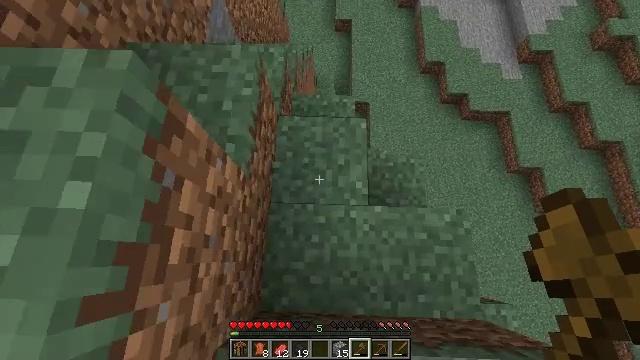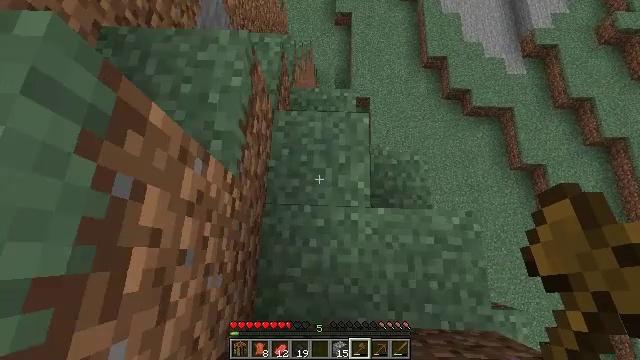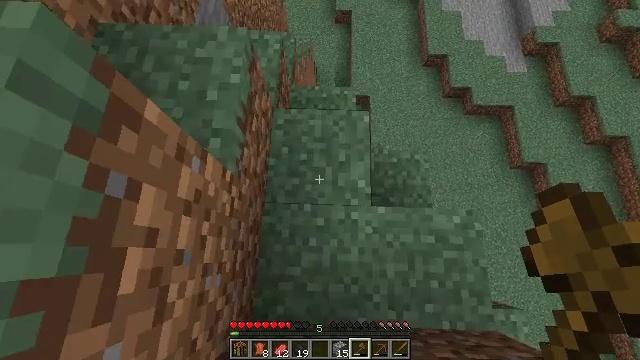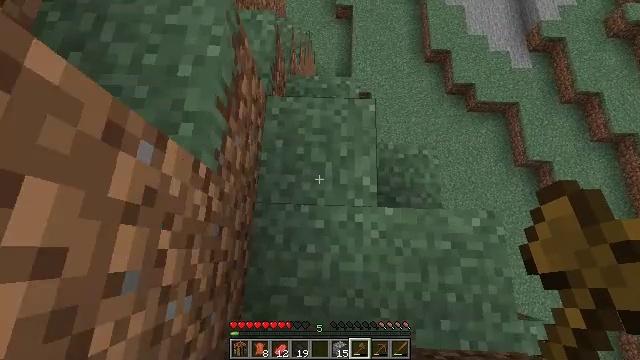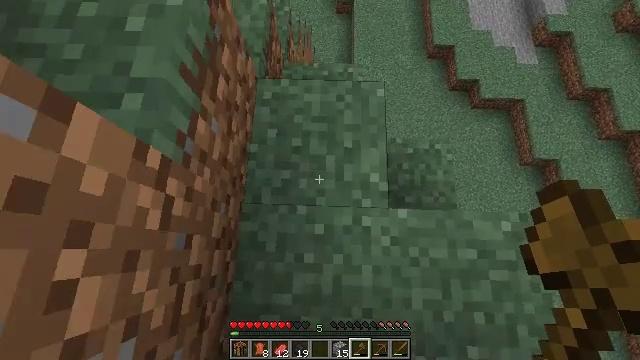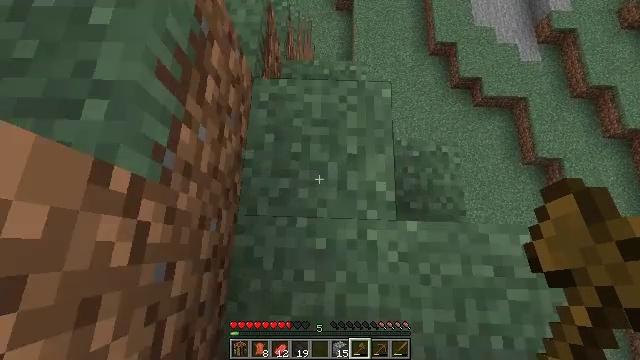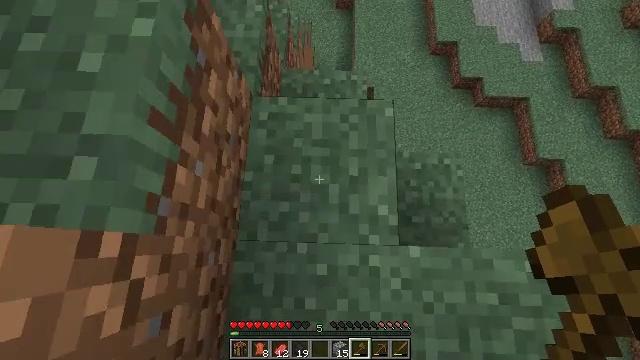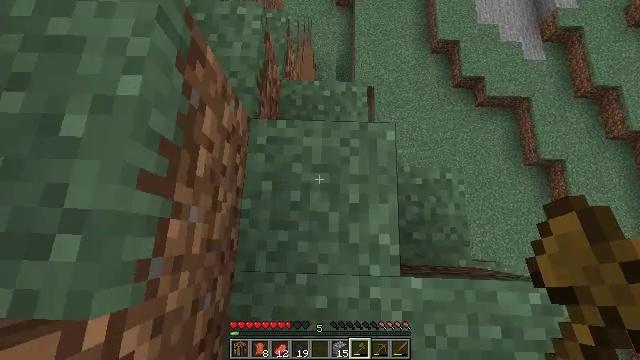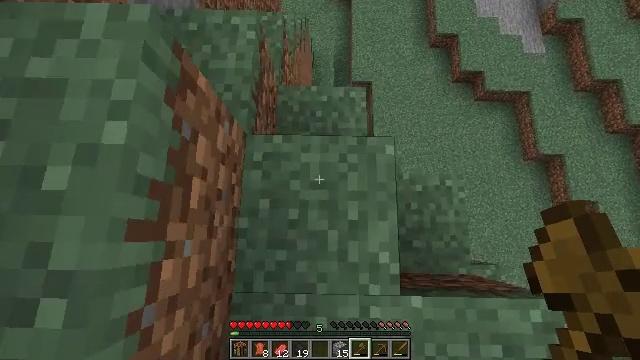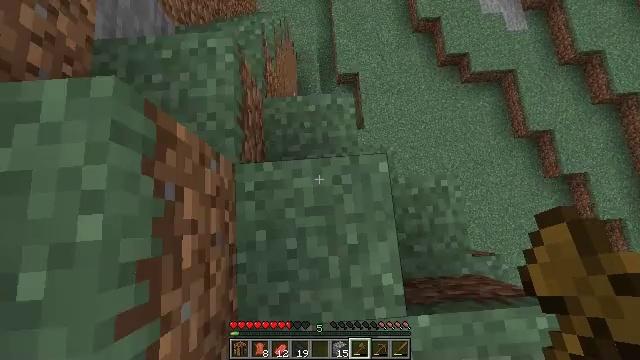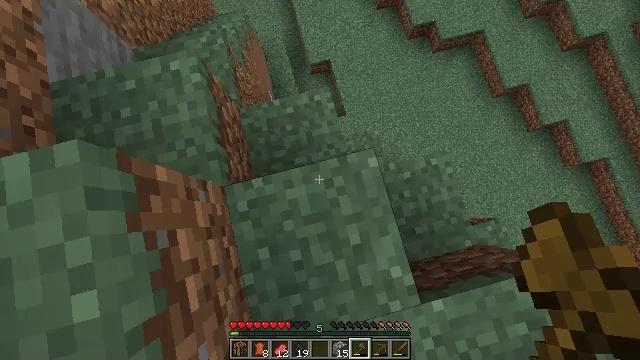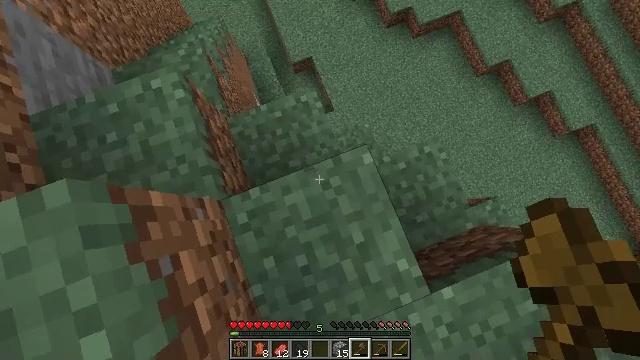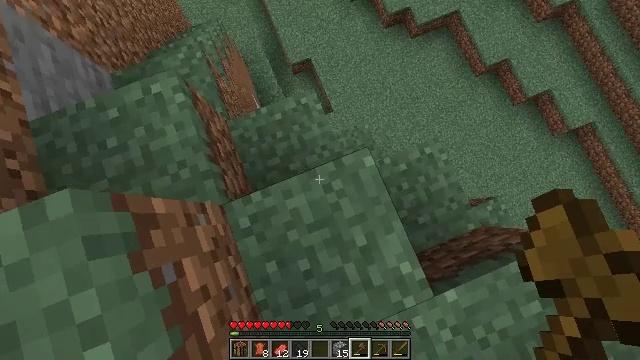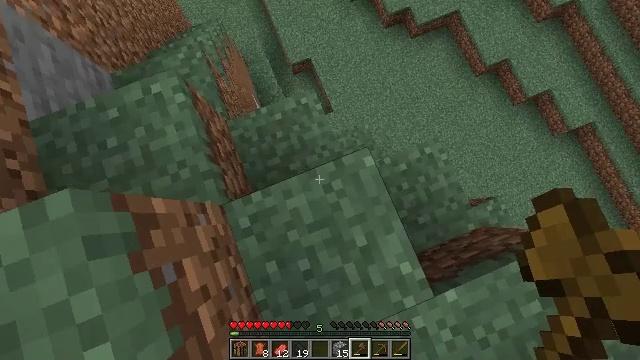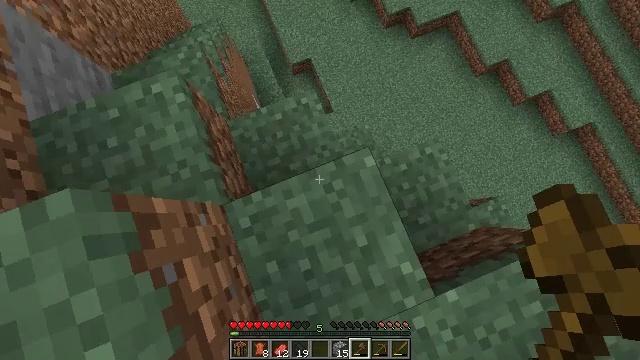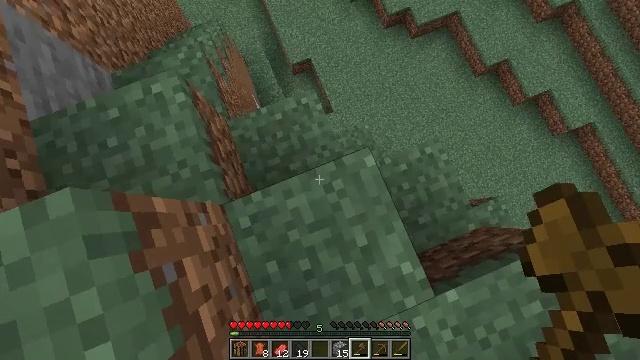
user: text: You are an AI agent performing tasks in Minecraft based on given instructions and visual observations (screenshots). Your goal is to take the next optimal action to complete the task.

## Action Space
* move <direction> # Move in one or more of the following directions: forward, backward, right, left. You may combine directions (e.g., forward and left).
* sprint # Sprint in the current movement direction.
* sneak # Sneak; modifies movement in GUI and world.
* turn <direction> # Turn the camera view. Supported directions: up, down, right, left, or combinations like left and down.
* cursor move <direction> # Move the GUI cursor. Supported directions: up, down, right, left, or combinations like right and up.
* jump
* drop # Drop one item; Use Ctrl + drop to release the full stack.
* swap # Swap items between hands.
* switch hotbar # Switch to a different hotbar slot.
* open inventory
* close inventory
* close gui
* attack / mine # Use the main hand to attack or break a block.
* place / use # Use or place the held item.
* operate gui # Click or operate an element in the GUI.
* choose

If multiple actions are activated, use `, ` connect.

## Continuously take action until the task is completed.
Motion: motion action
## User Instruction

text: Gather dark oak log for crafting.
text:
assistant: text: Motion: no_op
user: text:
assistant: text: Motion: no_op
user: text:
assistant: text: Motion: no_op
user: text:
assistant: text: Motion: no_op
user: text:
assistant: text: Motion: move forward
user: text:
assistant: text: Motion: move forward
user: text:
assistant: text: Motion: move forward
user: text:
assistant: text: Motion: move forward, turn down
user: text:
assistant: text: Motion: turn right and down
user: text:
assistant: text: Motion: turn right and down
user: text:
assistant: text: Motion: turn right
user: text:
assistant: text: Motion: no_op
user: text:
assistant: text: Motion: no_op
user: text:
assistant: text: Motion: no_op
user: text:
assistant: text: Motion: no_op
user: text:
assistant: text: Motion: no_op
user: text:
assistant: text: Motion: no_op
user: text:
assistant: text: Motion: no_op
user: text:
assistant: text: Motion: no_op
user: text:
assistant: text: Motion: turn right
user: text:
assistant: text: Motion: turn right and down
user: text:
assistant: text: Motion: move forward, turn right
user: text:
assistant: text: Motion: move forward
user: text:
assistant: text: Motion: turn left
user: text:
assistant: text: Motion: turn left and up
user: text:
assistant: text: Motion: turn left and up
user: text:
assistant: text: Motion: turn left and up
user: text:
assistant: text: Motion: turn left and up
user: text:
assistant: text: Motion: turn left and up
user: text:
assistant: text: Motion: turn left and up